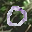
Label: 0